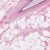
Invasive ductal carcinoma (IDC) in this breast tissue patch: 0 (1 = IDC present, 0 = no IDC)